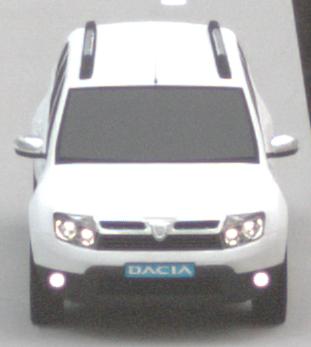
Make: Dacia
Model: Duster dCi 110 FAP
Detailed model: Duster (I)
Model produced from: 2010/06
Model produced until: 2013/11
Doors: 5
Color: white
Road condition: dry road
Daytime: sunrise or sunset
Contrast: medium contrast